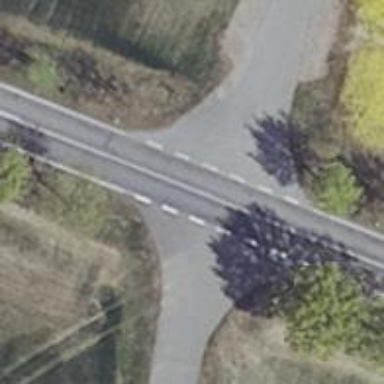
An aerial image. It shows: Unclassified road with smooth asphalt surface. The road has high-quality grade 1 tracktype.